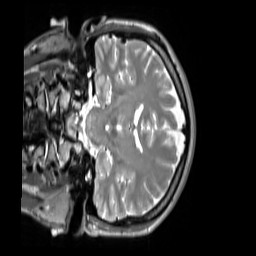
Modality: T2w
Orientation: coronal
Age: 42
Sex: female
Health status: ill
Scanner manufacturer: siemens
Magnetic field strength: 3 T
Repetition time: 2.8 s
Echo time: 0.326 s